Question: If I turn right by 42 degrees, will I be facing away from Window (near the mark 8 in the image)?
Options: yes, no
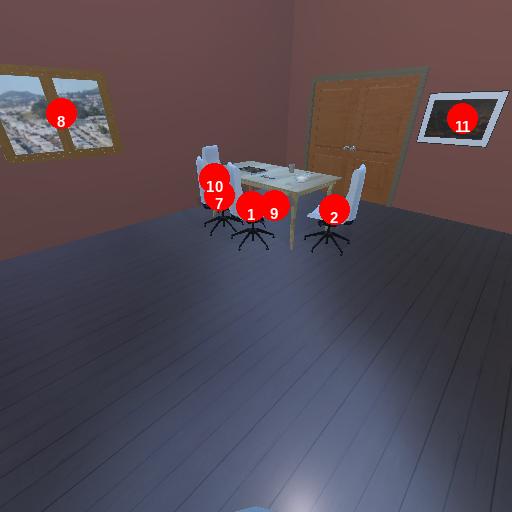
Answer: yes